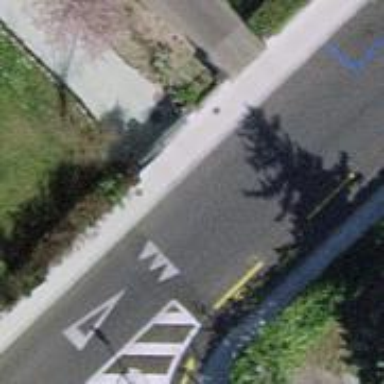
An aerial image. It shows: Traffic hump for calming the traffic.